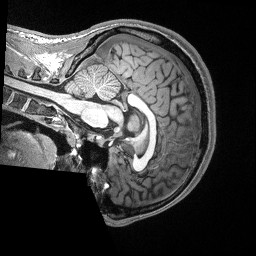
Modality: T1w
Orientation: sagittal
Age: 20
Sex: male